Question: I have a nice little button which uses a lot of fancy CSS to look good.

Here's the code behind it (I'm ignoring compatibility issues for now); as you can see, it uses a few selectors for hover and click events.
'''
.button {
display: inline-block;
width: 200px;
height: 200px;
padding: 15px;
border-radius: 25px;
background:linear-gradient(to bottom, hsla(36, 100%, 60%, 1) 5%, hsla(36, 100%, 40%, 1) 100%);
border:2px solid hsla(36, 100%, 30%, 1);
box-shadow:inset 0px 2px 2px 0px white;
position: relative;
left: 0px;
top: 0px;
text-shadow:0px 1px 0px hsla(36, 100%, 30%, 1);
margin: 25px;
}
.button:hover {
background:linear-gradient(to bottom, hsla(36, 100%, 65%, 1) 5%, hsla(36, 100%, 45%, 1) 100%);
}
.button:active {
background:linear-gradient(to bottom, hsla(36, 100%, 40%, 1) 5%, hsla(36, 100%, 60%, 1) 100%);
}
'''
However, to streamline the process in the future when there will be many buttons, I instead wanted to be able to make the button have a custom attribute for colour ('buttonColor' below) which will be read by some JavaScript, turned into Hue/Saturation/Lightness, and eventually changed for the many different variations. Each button contains at least three colours; two for the gradient and one for the drop shadow and border.
'''
<div class="button" id="testButton"buttonColor="ff8c00">
<p class="buttonHeader">foo</p>
<p class="buttonBody">foo2</p>
</div>
'''
Here's what I've got in the JavaScript:
'''
function hexToRgb(hex) { //converts hexadecimal colors into Red/Green/Blue
//code omitted for sake of conciseness
return [r, g, b];
}
function rgbToHsl(r, g, b) { //converts Red/Green/Blue into Hue/Saturation/Lightness
//ditto
return [h, s, l]
}
var buttons = document.body.getElementsByClassName('button'); //Gets all elements with button class
for (var i = 0; i < buttons.length; i++) {
var rgb = hexToRgb(buttons[i].getAttribute("buttoncolor")); //
var hsl = rgbToHsl(rgb.r, rgb.g, rgb.b)
//here
}
'''
And right there is where I'm stuck.
I can easily modify the style of the button, but only while it's inactive; There's no way I've found to change how it reacts under the :hover and :active selectors.
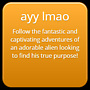
Answer: use data attributes! try something like this:
'''
<div class="button" id="testButton" data-button-color="ff8c00">
<p class="buttonHeader">foo</p>
<p class="buttonBody">foo2</p>
</div>
'''
js
'''
function hexToRgb(hex) {
// Expand shorthand form (e.g. "03F") to full form (e.g. "0033FF")
var shorthandRegex = /^#?([a-f\d])([a-f\d])([a-f\d])$/i;
hex = hex.replace(shorthandRegex, function(m, r, g, b) {
return r + r + g + g + b + b;
});
var result = /^#?([a-f\d]{2})([a-f\d]{2})([a-f\d]{2})$/i.exec(hex);
return result ? {
r: parseInt(result[1], 16),
g: parseInt(result[2], 16),
b: parseInt(result[3], 16)
} : null;
}
function rgbToHsl(r, g, b){
r /= 255, g /= 255, b /= 255;
var max = Math.max(r, g, b), min = Math.min(r, g, b);
var h, s, l = (max + min) / 2;
if(max == min){
h = s = 0; // achromatic
}else{
var d = max - min;
s = l > 0.5 ? d / (2 - max - min) : d / (max + min);
switch(max){
case r: h = (g - b) / d + (g < b ? 6 : 0); break;
case g: h = (b - r) / d + 2; break;
case b: h = (r - g) / d + 4; break;
}
h /= 6;
}
return [h, s, l];
}
var buttons = document.body.getElementsByClassName('button'); //Gets all elements with button class
for (var i = 0; i < buttons.length; i++) {
var rgb = hexToRgb(buttons[i].data("button-color")),
hsl = rgbToHsl(rgb.r, rgb.g, rgb.b),
rules = [];
rules[i][0] = hsl;
hsl[2] = 100 - hsl[2]; // make second color
rules[i][1] = hsl;
var len = rules.length;
for(;len--;) {
buttons[i].style =
"background: linear-gradient(to bottom, hsla(36, 100%, "+rules[i][0]+"%, 1) 5%, hsla(36, 100%, "+rules[i][1]+"%, 1) 100%);"; // put rules on el
}
}
'''
# edit
David Walsh has an excellent post on <URL>.
let's say you made a rules array
'''
var rules = [...]; // ['float: left', 'cursor: pointer']
'''
or object
'''
var rules = {
'hover': [...], // rules...
'active': [...]
};
'''
in your code above. You could then insert them with the following:
'''
var sheet = (function() {
var style = document.createElement("style");
style.appendChild(document.createTextNode(""));
document.head.appendChild(style);
return style.sheet;
})();
function addCSSRule(sheet, selector, rules, index) {
if("insertRule" in sheet) {
sheet.insertRule(selector + "{" + rules + "}", index);
}
else if("addRule" in sheet) {
sheet.addRule(selector, rules, index);
}
}
// ['float: left', 'cursor: pointer']
addCSSRules(document.styleSheets[0], ".button:hover", rules.join(';'));
'''
or
'''
// { 'hover': ['float: left'], 'active': ['cursor: pointer']};
addCSSRules(document.styleSheets[0], ".button:hover", rules.hover.join(';'));
addCSSRules(document.styleSheets[0], ".button:active", rules.active.join(';'));
'''